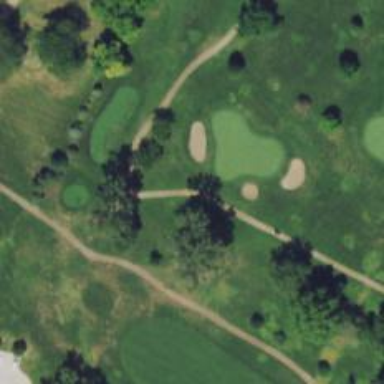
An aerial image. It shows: Well-maintained golf cart path.